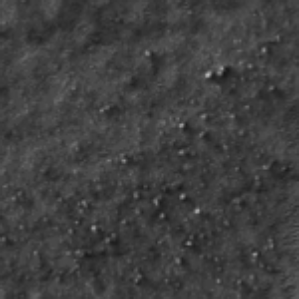
Label: frost